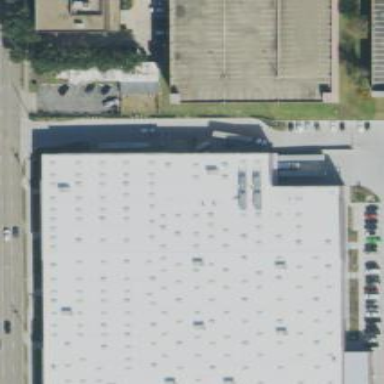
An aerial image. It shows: Wholesale shop building.